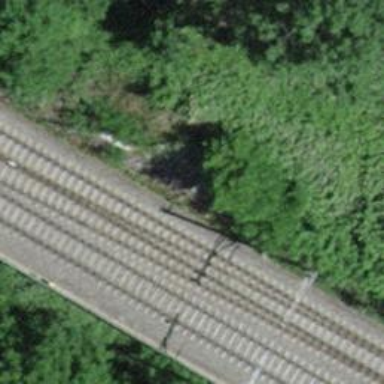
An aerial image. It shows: Single railway track with electrified contact line.